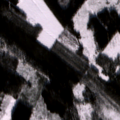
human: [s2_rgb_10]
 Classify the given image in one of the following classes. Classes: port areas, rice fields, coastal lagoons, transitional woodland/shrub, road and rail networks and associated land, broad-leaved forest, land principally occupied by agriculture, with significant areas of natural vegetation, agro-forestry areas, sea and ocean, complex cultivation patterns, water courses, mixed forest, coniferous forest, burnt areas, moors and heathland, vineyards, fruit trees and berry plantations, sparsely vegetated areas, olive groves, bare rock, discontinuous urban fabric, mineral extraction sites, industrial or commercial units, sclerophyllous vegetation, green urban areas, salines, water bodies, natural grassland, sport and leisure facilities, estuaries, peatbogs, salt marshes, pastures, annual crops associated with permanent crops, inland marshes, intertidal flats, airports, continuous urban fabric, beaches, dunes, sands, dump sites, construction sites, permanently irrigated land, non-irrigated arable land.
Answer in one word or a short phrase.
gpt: land principally occupied by agriculture, with significant areas of natural vegetation, coniferous forest, mixed forest, transitional woodland/shrub